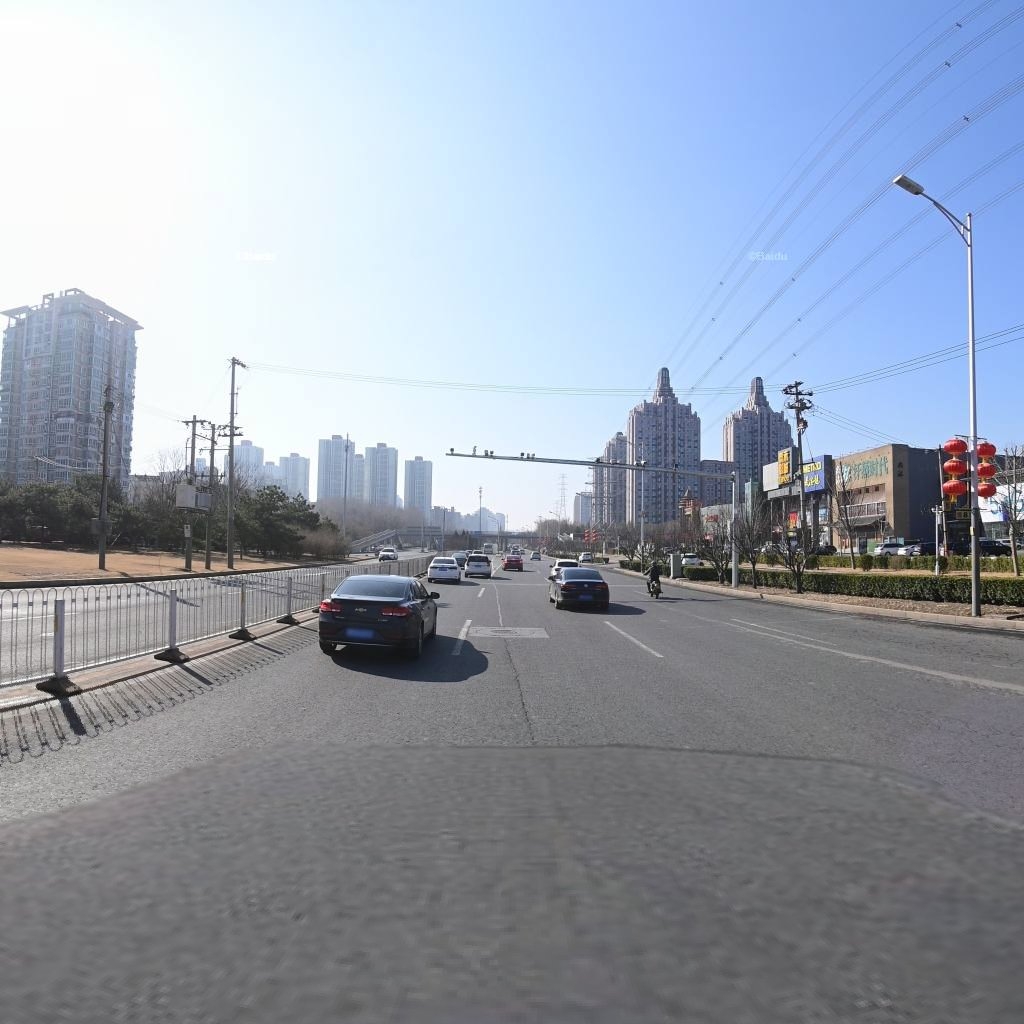
Region: Chaoyang
Road damage annotations: longitudinal crack, longitudinal patch, manhole cover